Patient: sex M, age 31
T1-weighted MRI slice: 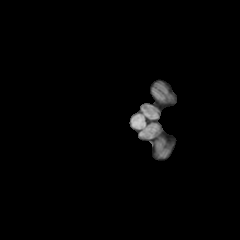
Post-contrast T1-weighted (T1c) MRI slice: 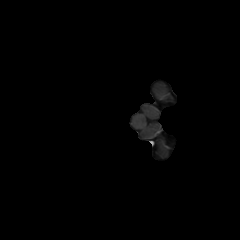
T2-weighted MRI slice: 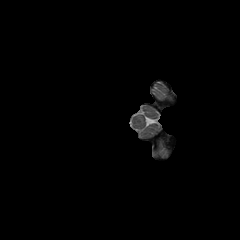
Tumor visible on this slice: no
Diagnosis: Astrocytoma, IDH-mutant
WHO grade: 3